Question: I'm working on , and I need to change some '*.c' files.
I have this in file 'ready.c':
'''
struct newtimer{
struct newtimer* tnext;
struct newtimer* tprev;
int tkey;
int tprio;
int tcount;
};
'''
and then I declared:
'''
struct newtimer *timer = NULL;
'''
I did some use with the variable in this file and I need to use it in another file as well ('clkint.c'). So in 'clkint' I did this:
'''
extern struct newtimer *timer;
'''
(which compiles alright)
but when i try to access 's fields I get these errors:

What am I doing wrong?
Thank you
As requested, here is some of the 'clkint.c':
'''
struct newtimer *t;
extern struct newtimer *timer;
...
t = timer;
while(t!= NULL)
{
++(t->tcount);
if(t->tcount >= 18){
t->tcount = 0;
newprior = proctab[t->tkey]->pprio + 10;
t->tcount = newprior;
chprio(t->tkey, newprior);
}
t = t->tnext;
resched();
}
'''
Replacing all the 't's with 'timer's does solve the problem.
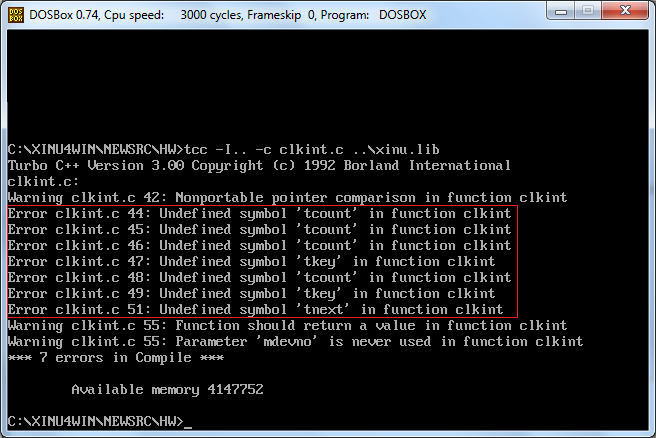
Answer: Your 'struct newtimer' type is not defined. You probaly forgot to include the header file that defines 'struct newtimer'.
When you use an unknown struct name in 'struct something', C compiler treats that as a forward declaration of a completely new struct type. The type is, of course, incomplete, which is why you are not allowed to access any innards of that type. The compiler simply knows nothing about those innards.
Where is your 'struct newtimer' defined? If it is defined in a header file, you have to include it into your 'clkint.c'.